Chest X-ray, PA view. Patient: 45 years old, sex F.
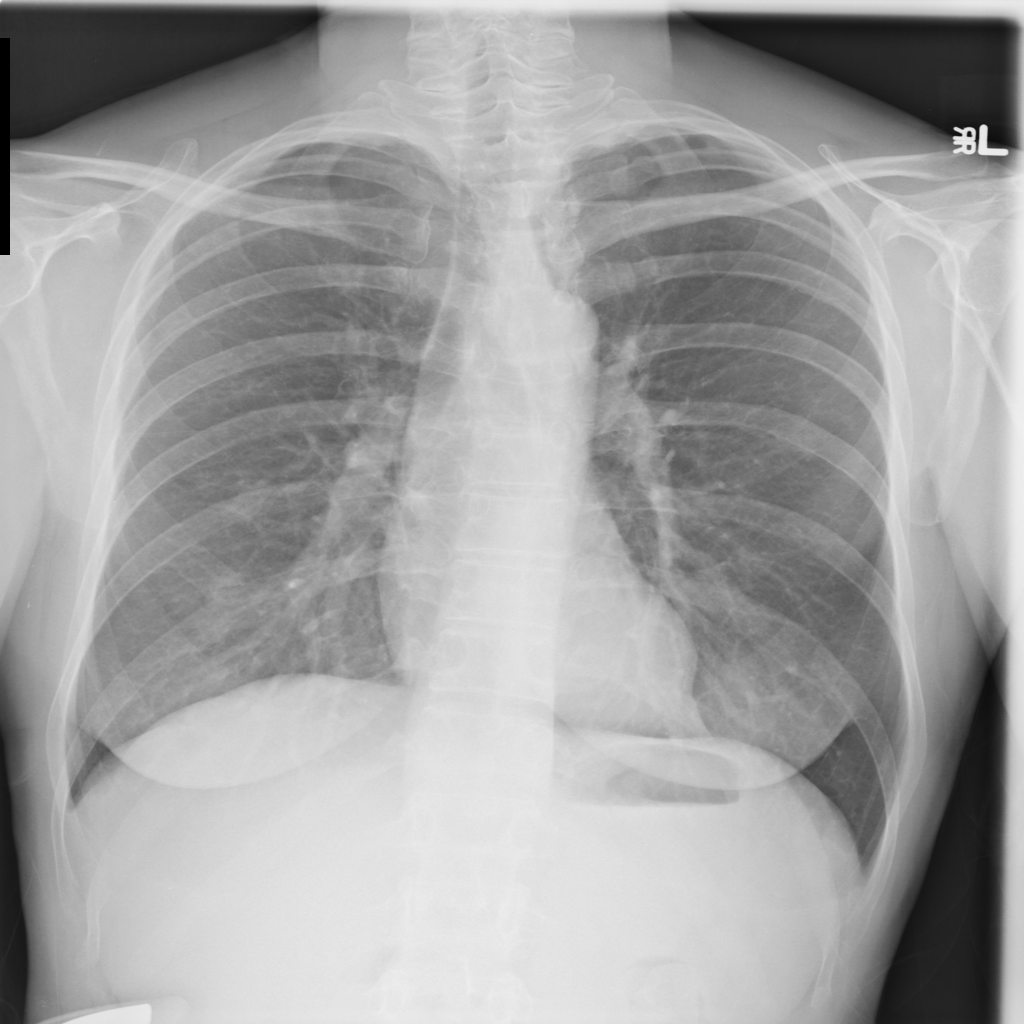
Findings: No Finding